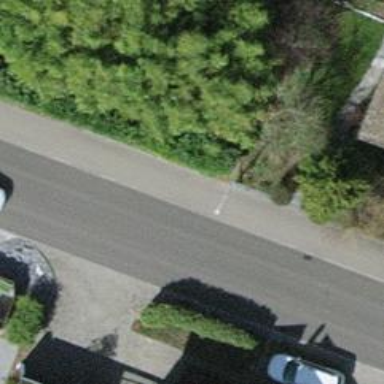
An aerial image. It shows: Asphalt sidewalk along the footway.